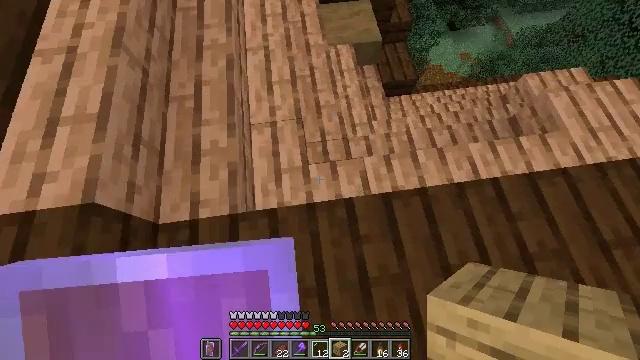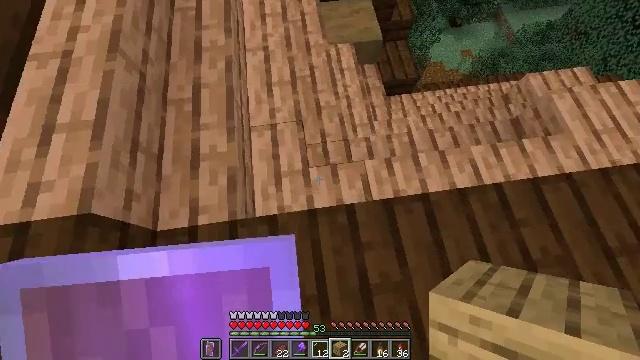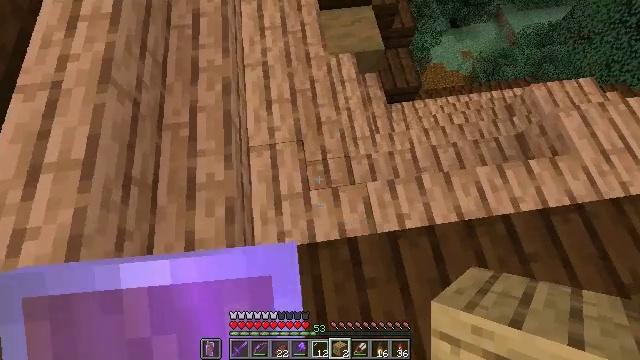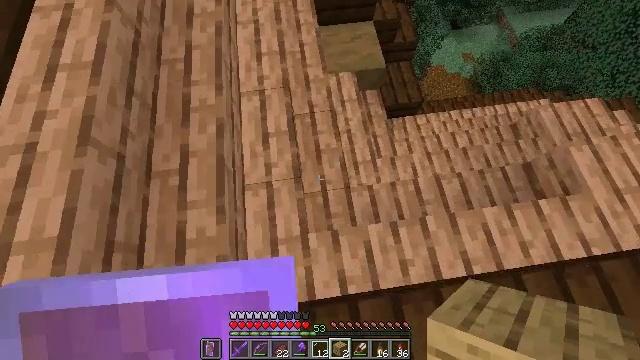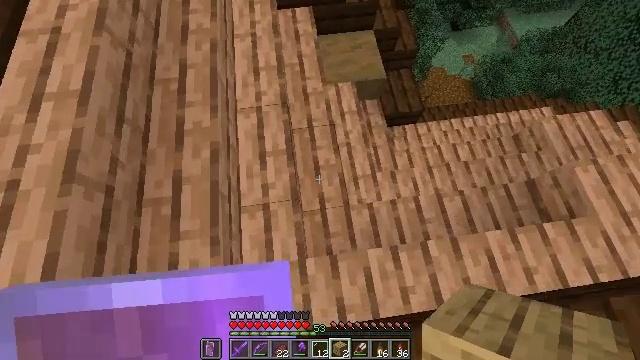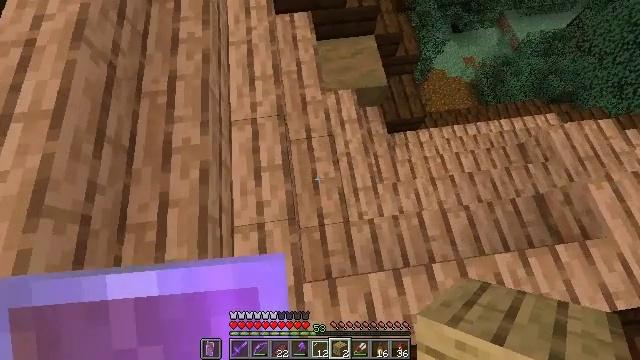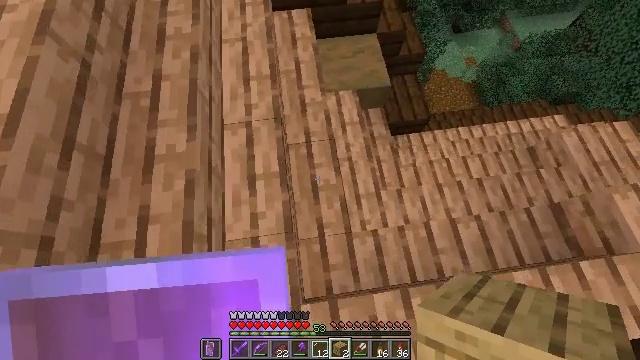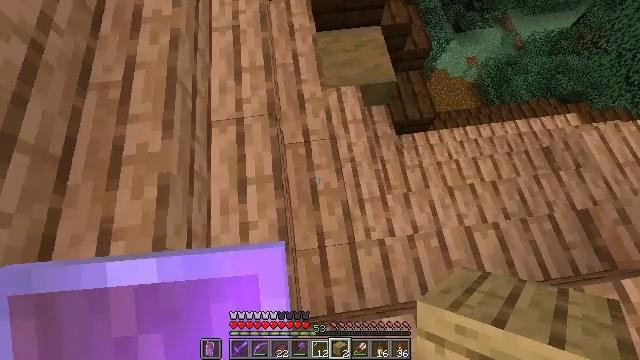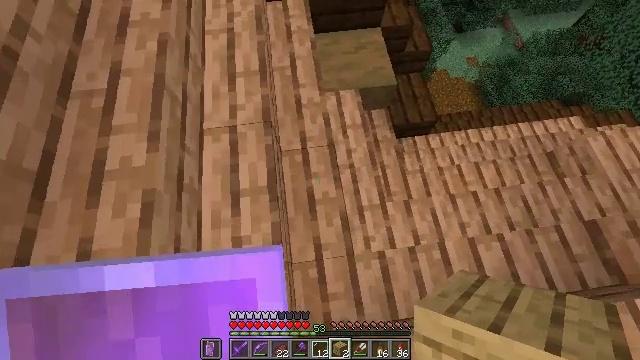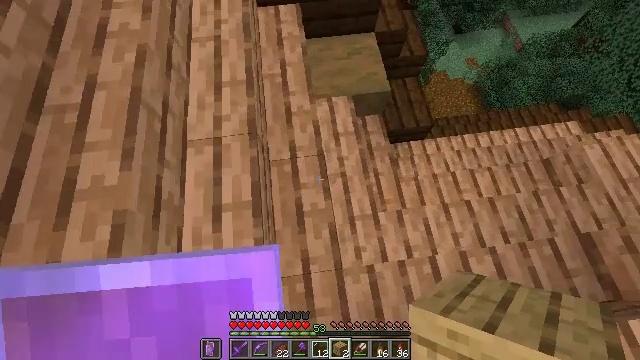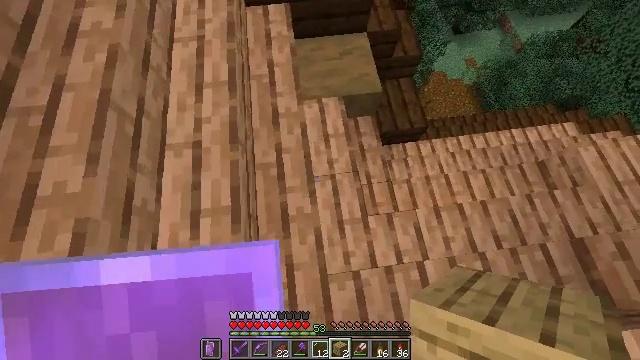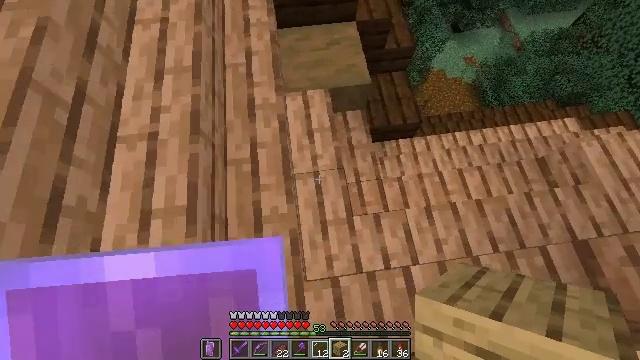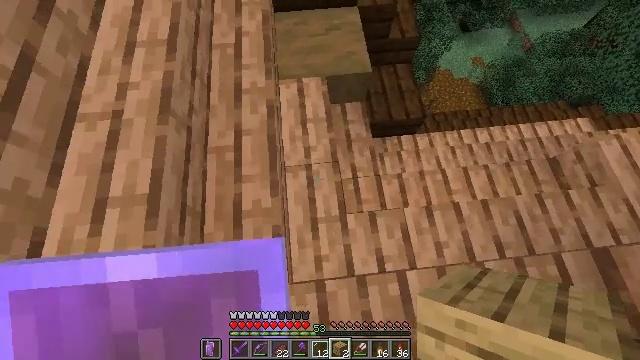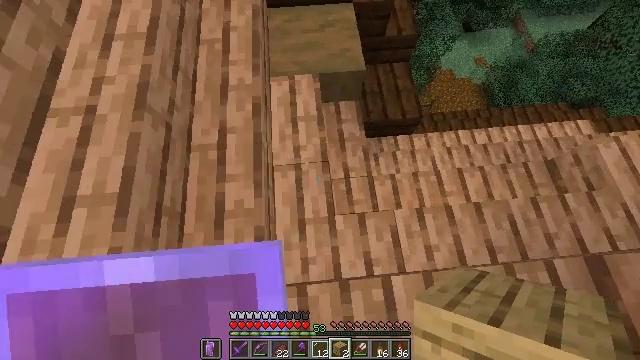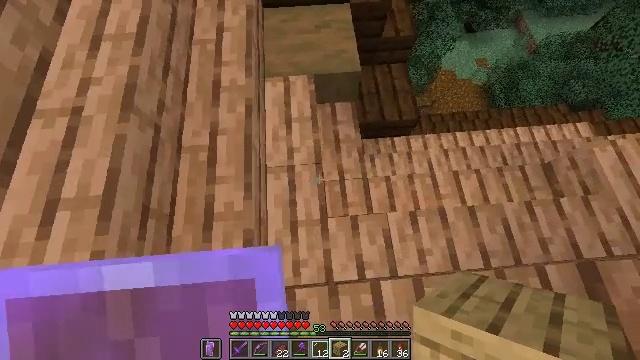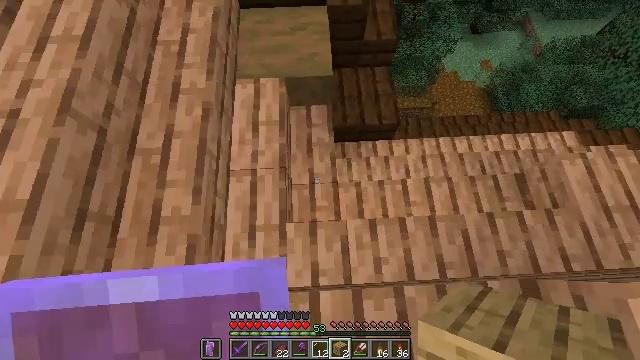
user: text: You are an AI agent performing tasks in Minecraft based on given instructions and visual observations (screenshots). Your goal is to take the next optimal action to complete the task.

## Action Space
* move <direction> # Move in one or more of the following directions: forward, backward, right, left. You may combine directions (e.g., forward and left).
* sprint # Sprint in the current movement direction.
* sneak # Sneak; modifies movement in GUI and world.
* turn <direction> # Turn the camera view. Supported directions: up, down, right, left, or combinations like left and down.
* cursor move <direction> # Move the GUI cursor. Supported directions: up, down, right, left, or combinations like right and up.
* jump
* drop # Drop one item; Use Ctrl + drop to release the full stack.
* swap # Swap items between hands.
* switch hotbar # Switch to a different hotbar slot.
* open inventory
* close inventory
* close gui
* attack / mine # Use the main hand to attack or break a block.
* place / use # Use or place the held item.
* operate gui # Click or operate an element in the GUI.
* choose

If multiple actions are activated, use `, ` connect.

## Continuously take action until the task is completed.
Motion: motion action
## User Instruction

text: Retrieve jungle planks by mining.
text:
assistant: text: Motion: move forward
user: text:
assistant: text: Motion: move forward
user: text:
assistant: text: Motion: move forward
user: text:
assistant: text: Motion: move forward
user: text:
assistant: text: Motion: move forward
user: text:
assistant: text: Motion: move forward
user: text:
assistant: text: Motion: no_op
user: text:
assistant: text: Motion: move right
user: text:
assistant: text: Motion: move right
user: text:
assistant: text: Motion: move right
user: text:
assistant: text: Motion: move right
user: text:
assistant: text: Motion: move right, turn left
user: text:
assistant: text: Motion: move right
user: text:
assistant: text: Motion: move right
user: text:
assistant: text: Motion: move right, turn left
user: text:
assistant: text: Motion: move right
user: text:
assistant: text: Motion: move right, turn left
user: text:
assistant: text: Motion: move right, turn left and up
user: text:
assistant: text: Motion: turn left and up
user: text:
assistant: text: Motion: turn left and up
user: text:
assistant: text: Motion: turn left and up
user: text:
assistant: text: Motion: turn left and up
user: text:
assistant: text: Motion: turn left and up
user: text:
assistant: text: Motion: turn left
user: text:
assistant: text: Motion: turn left and up
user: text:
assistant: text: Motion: turn left
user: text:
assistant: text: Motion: no_op
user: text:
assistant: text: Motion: no_op
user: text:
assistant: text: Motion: no_op
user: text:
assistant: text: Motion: no_op